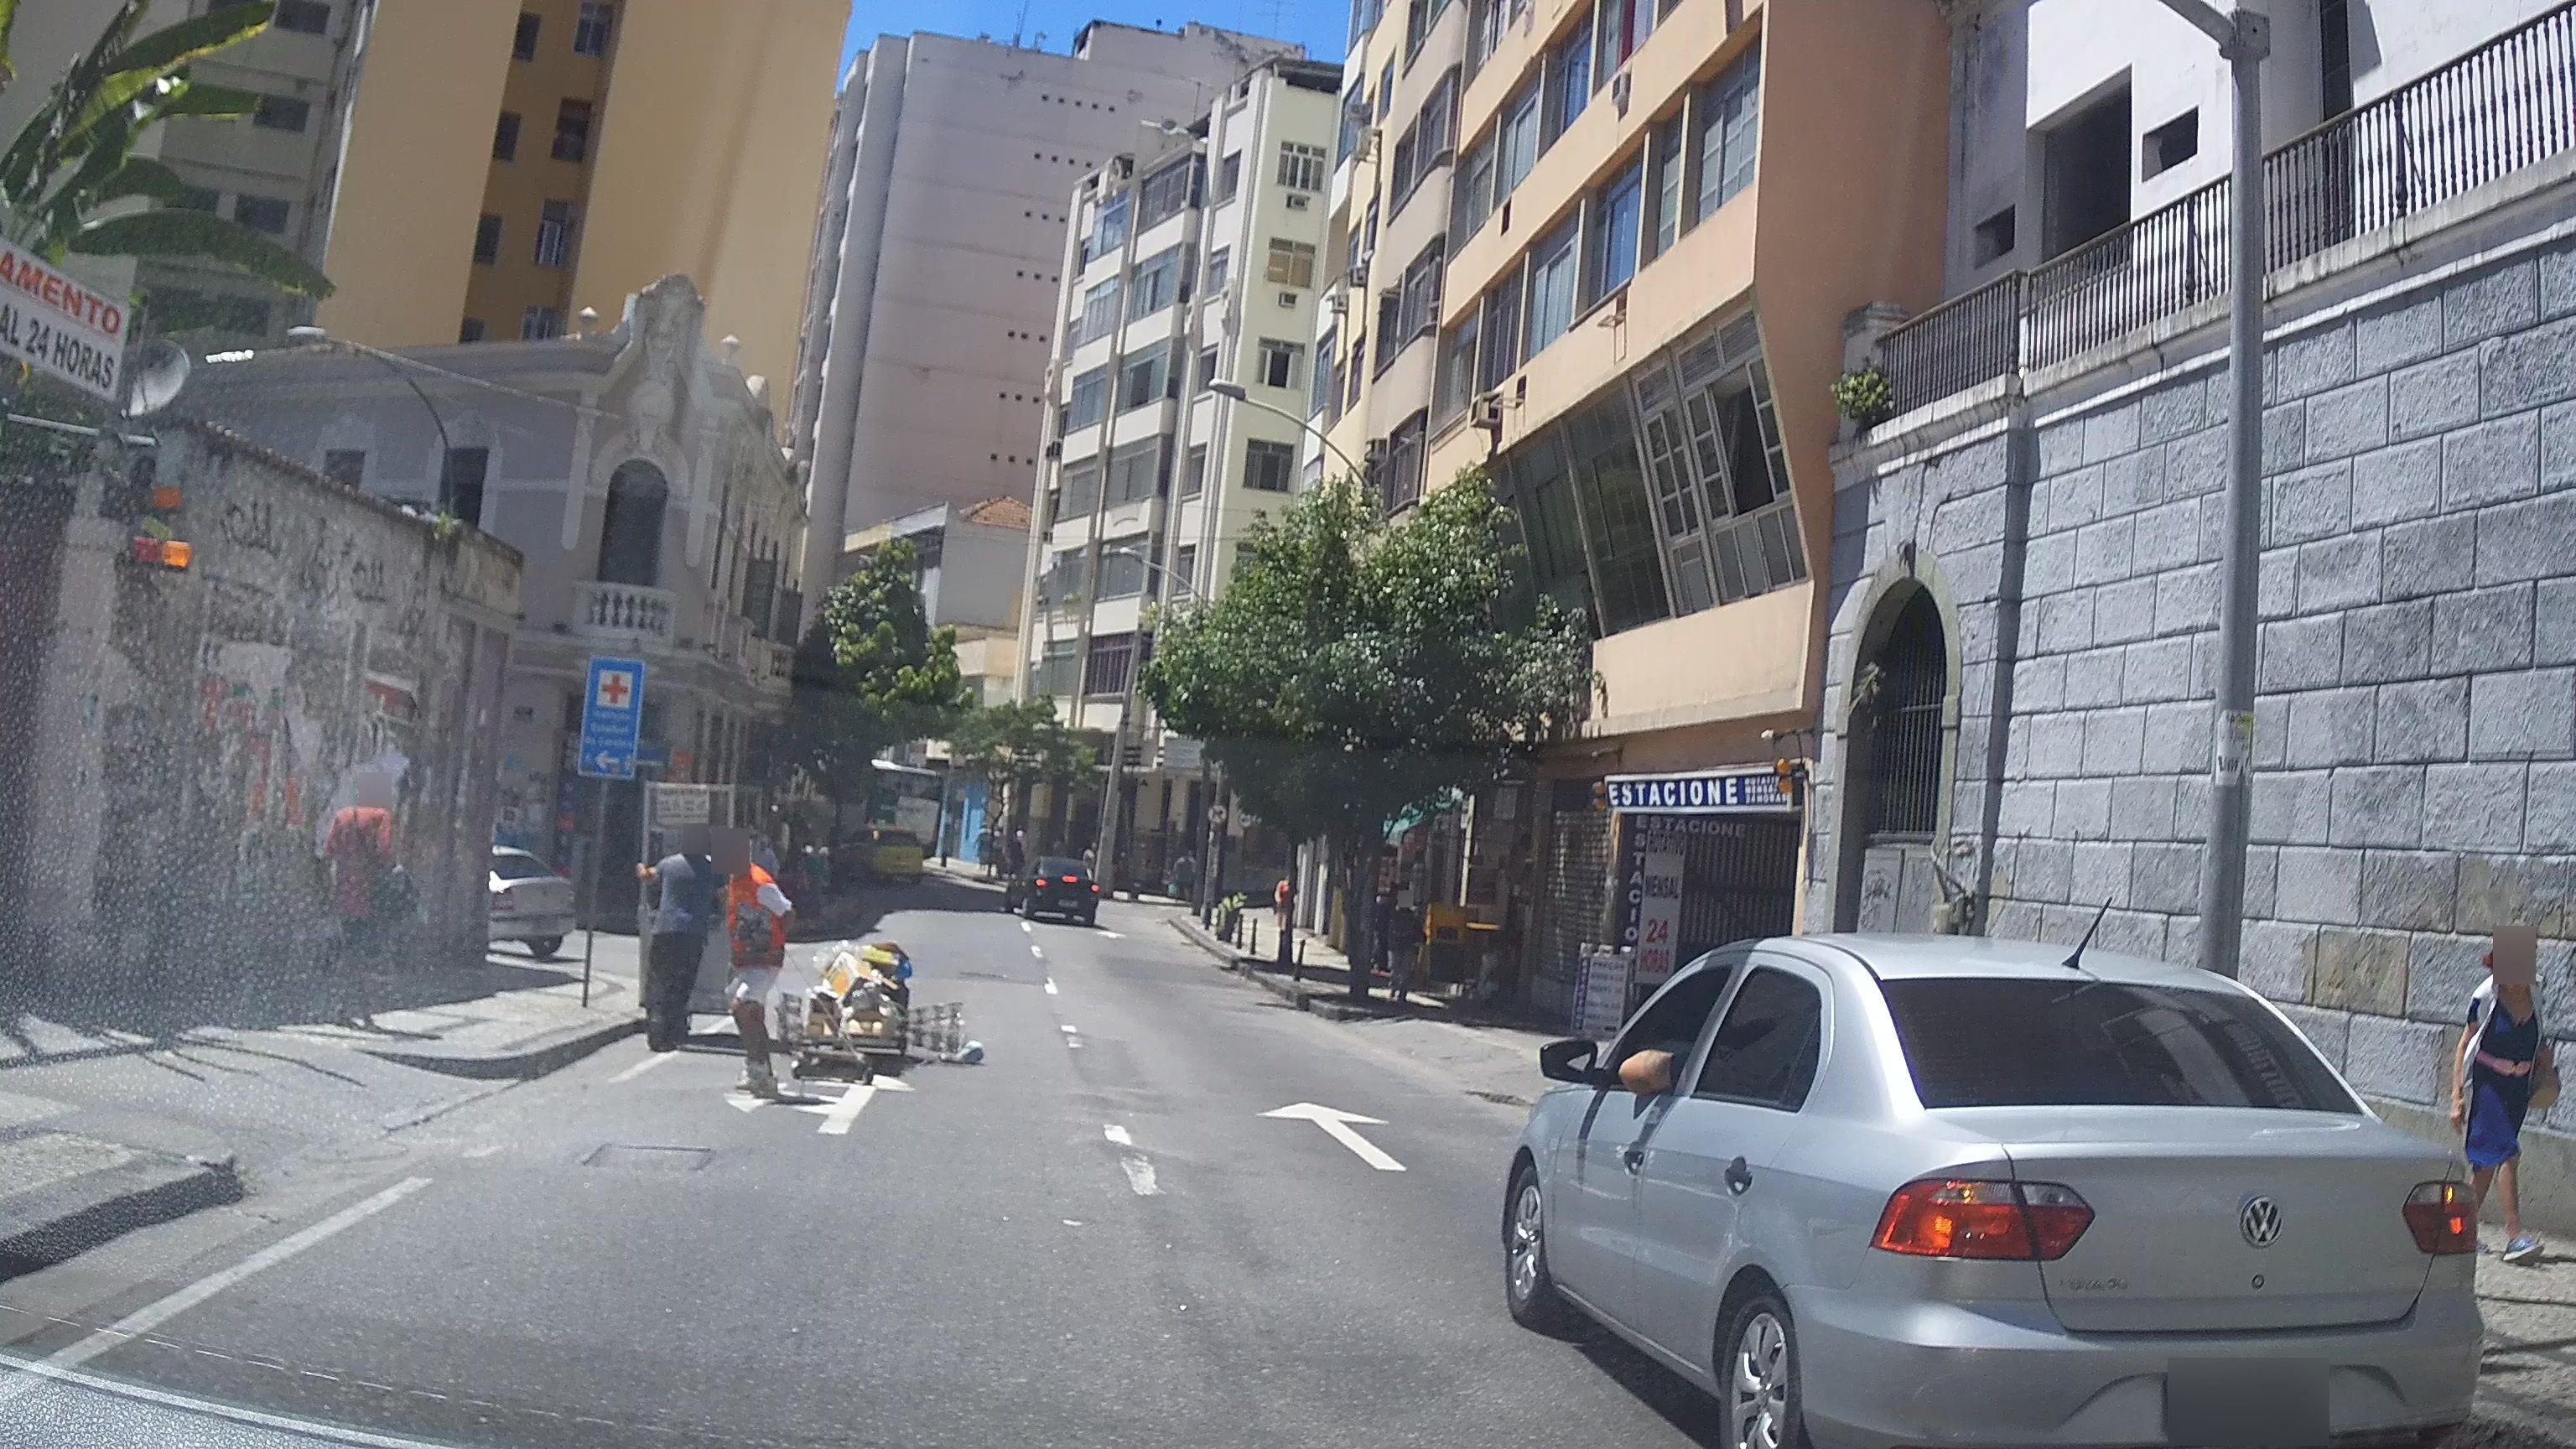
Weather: clear
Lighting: day
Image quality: good
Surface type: walking surface
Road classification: secondary
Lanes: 2
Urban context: urban centre
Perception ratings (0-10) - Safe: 1.72, Lively: 9.15, Beautiful: 3.77, Boring: 2.49, Depressing: 6.33, Wealthy: 5.31